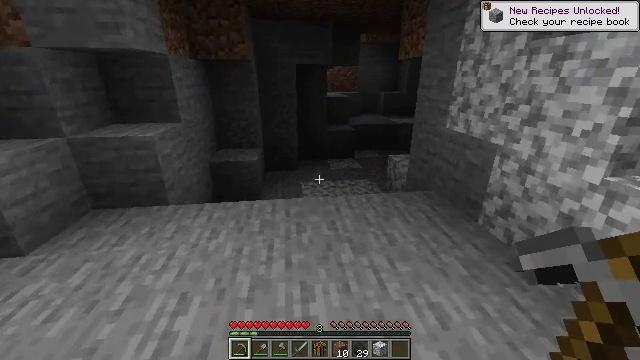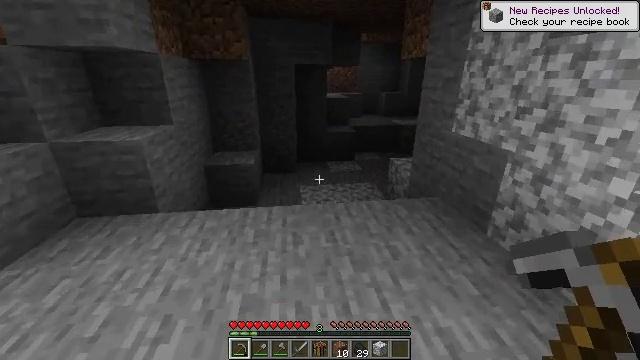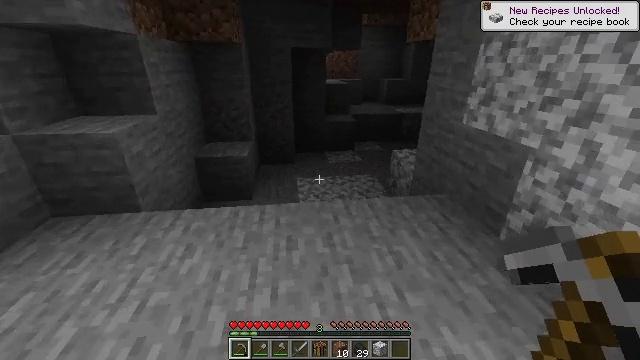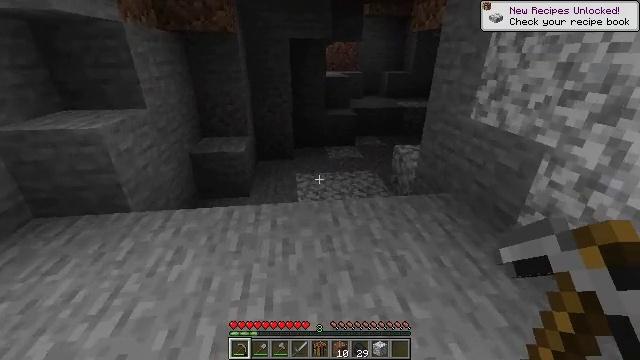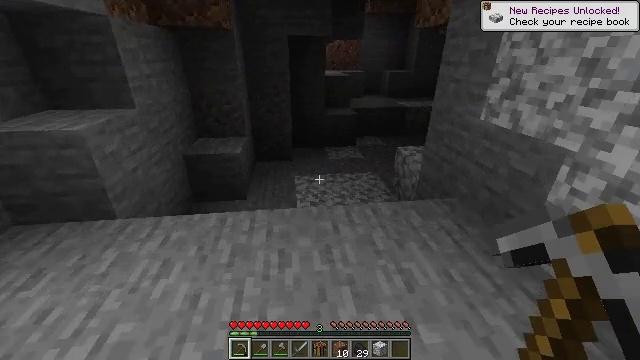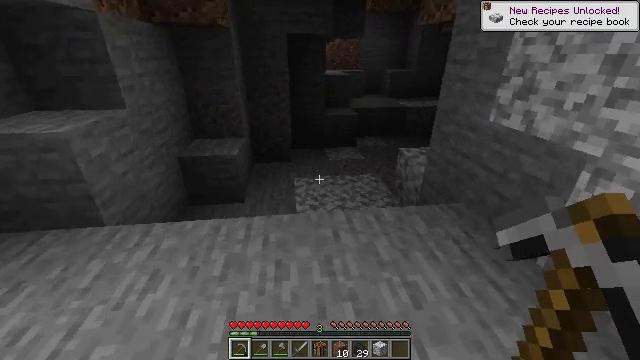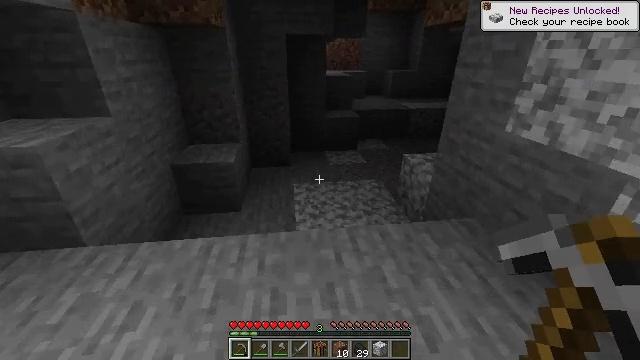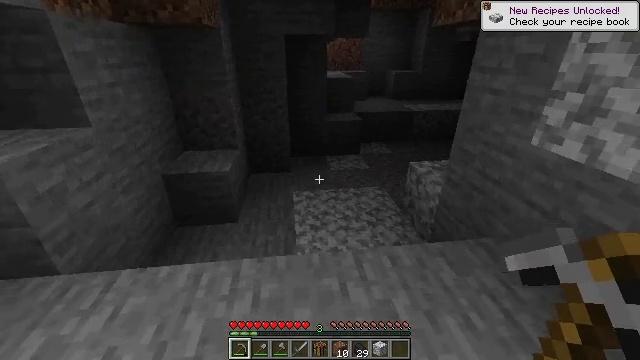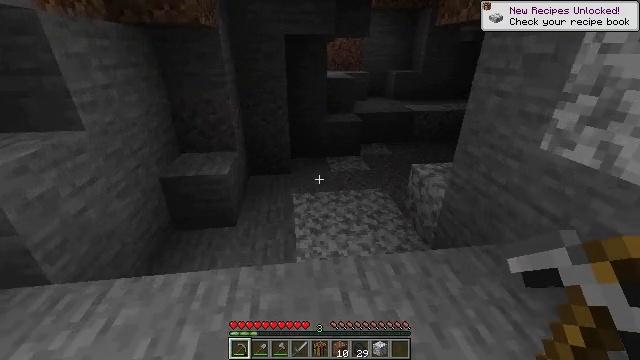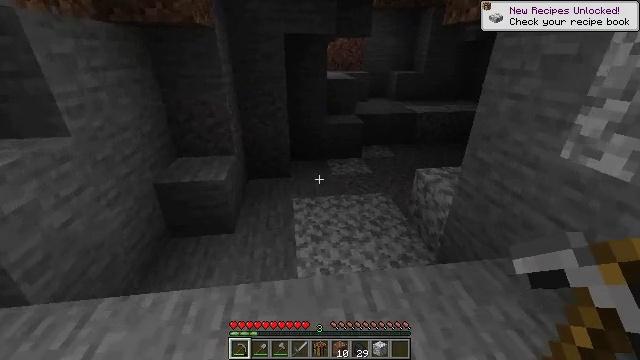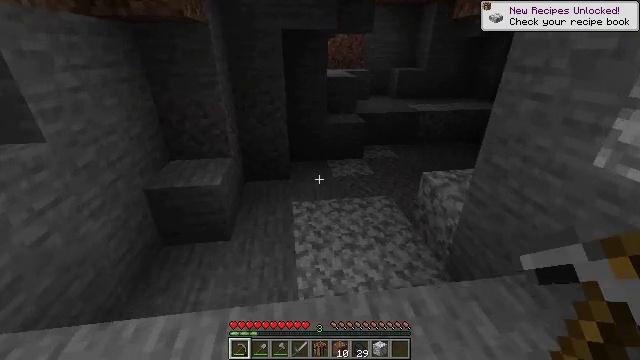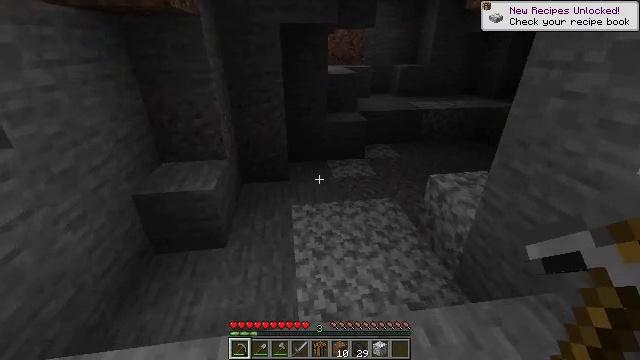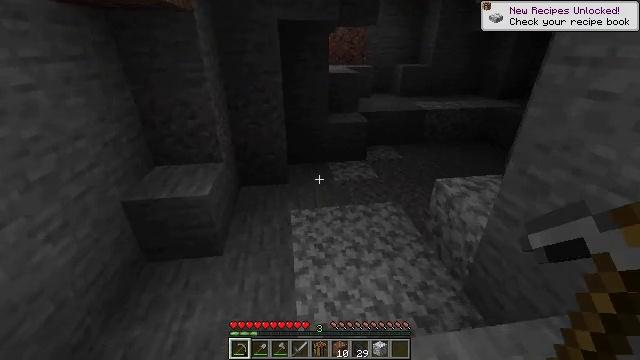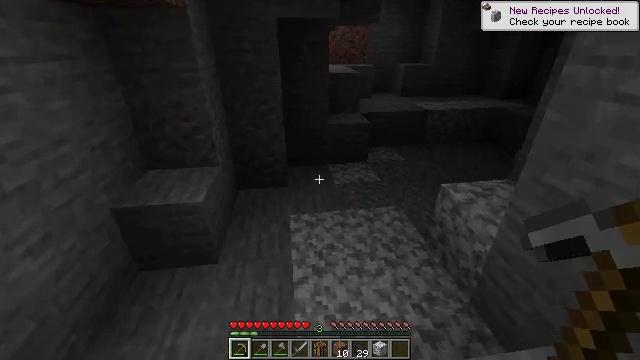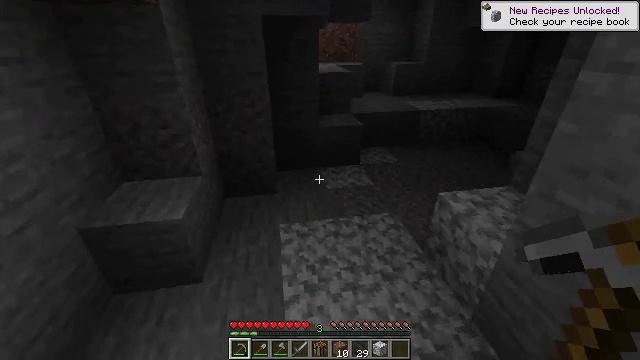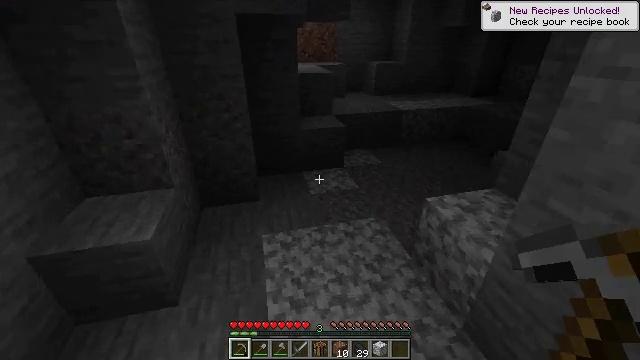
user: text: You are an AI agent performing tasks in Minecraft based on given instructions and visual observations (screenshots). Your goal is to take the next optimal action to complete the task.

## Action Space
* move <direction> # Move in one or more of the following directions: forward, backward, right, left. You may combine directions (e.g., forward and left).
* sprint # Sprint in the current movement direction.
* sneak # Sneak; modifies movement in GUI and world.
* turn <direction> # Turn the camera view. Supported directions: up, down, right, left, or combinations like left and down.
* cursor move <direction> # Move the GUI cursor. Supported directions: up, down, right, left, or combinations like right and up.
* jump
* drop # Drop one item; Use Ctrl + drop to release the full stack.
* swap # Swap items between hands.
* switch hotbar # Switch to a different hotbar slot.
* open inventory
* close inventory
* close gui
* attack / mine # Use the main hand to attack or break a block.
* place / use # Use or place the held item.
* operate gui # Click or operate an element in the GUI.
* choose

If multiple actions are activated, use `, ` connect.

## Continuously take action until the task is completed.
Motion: motion action
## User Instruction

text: Collect a hay block for crafting.
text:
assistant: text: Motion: move forward
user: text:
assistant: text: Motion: move forward, turn down
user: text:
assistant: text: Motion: move forward, turn down
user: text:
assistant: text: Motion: move forward
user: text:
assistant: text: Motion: move forward
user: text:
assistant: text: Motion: move forward
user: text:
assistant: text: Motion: move forward
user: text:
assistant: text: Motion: move forward
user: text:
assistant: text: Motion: move forward
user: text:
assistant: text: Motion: move forward
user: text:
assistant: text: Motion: move forward
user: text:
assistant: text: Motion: move forward
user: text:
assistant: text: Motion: move forward
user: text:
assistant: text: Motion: move forward, turn right
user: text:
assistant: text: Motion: move forward, turn right
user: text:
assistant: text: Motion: move forward, turn right
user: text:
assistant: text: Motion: move forward
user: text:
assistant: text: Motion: move forward
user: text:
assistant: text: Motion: move forward
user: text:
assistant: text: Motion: move forward
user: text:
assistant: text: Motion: move forward
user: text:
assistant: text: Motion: move forward
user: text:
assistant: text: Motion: move forward, turn right and up
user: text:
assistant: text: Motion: move forward, turn right and up
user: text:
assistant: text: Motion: move forward and move left, turn right and up
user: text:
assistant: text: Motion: move forward and move left, turn right and up
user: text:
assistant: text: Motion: move forward and move left, turn right
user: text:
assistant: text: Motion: move forward and move left, turn right
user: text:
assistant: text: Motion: move forward and move left, turn right
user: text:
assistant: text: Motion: move forward and move left